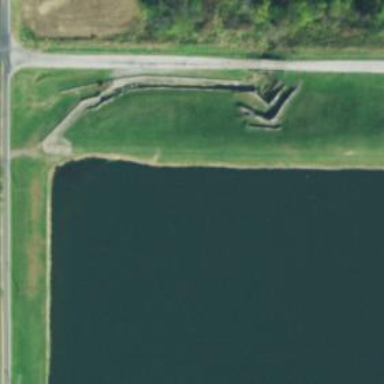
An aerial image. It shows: Dam across waterway.